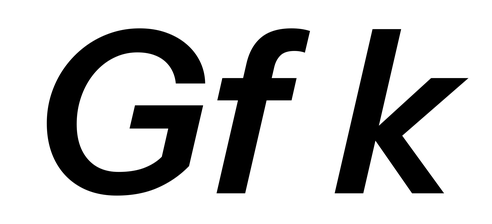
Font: InstrumentSans-Italic_SemiBold_Italic